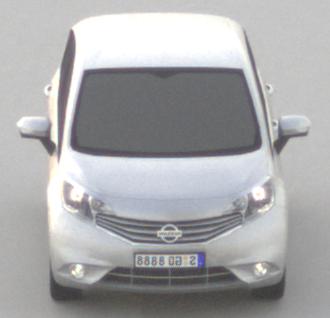
Make: Nissan
Model: Note 1.2
Detailed model: Note (E12) (10/13 - 12/16)
Model produced from: 2013/10
Model produced until: 2015/09
Doors: 5
Color: white
Road condition: dry road
Daytime: sunrise or sunset
Contrast: low contrast